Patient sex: F
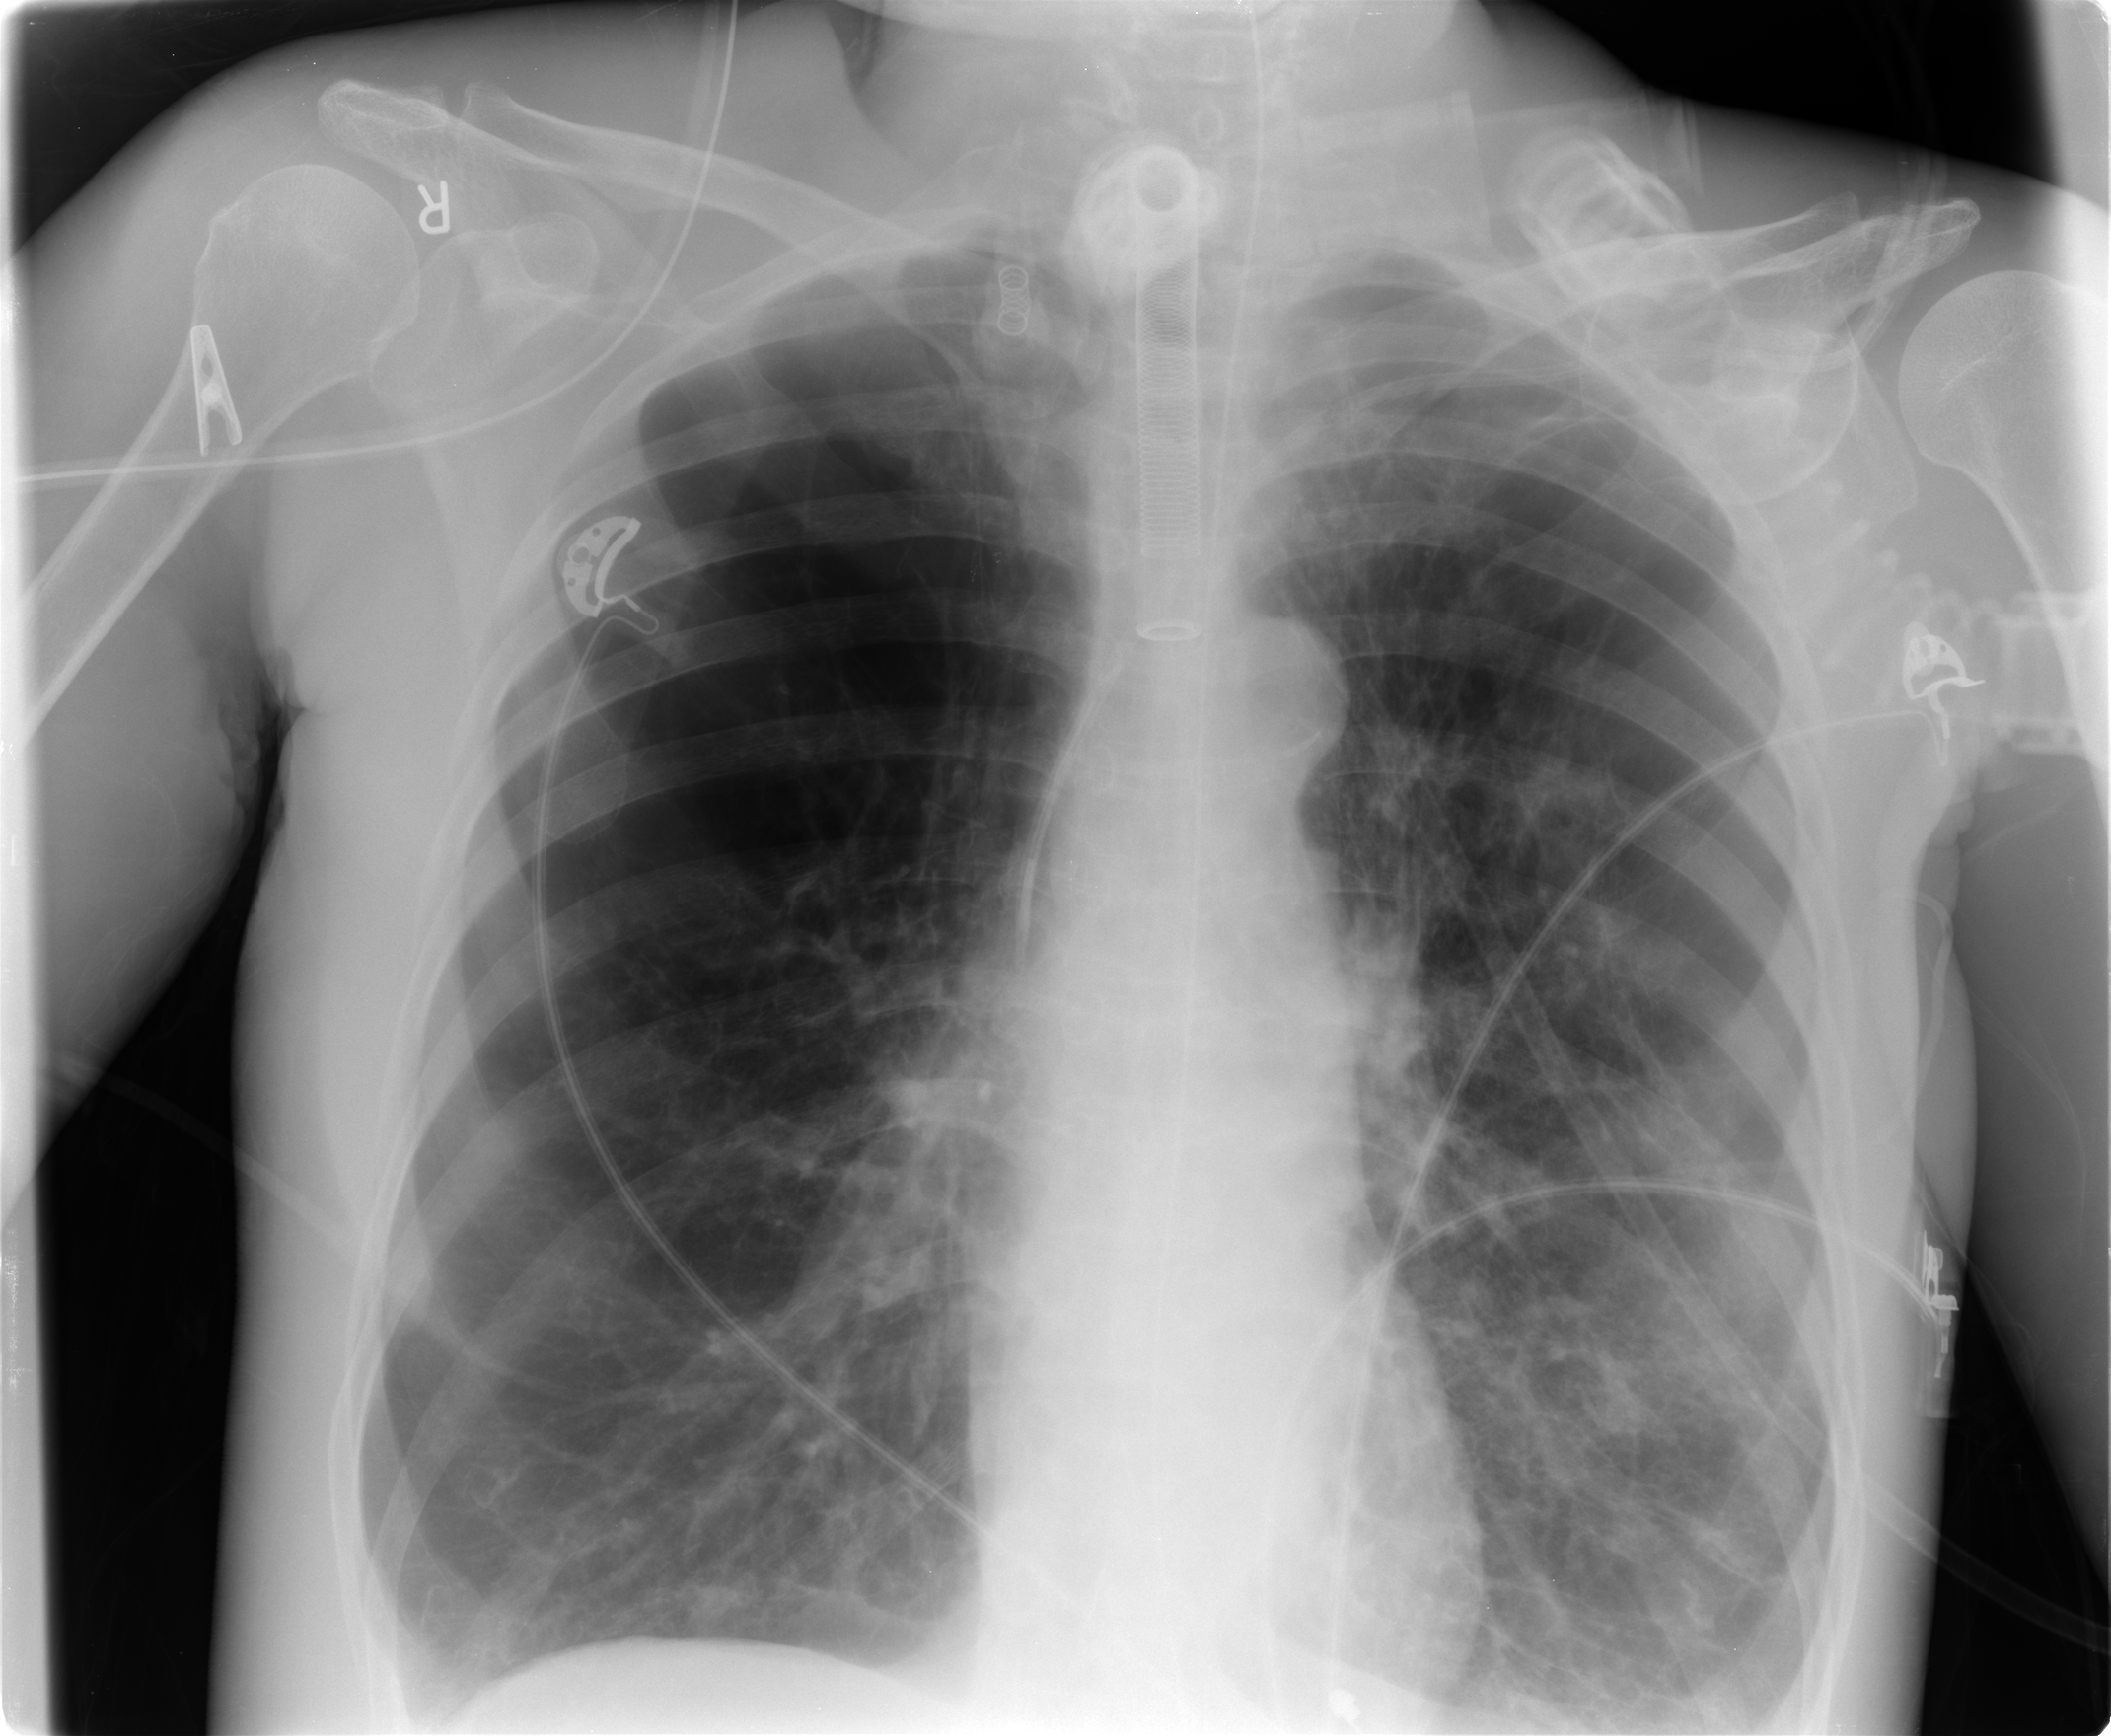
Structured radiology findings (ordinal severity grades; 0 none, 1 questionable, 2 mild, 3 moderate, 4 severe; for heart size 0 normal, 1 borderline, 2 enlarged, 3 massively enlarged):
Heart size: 0
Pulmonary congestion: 0
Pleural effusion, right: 0
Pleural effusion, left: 0
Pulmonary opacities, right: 2
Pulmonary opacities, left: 1
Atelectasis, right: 2
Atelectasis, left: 0